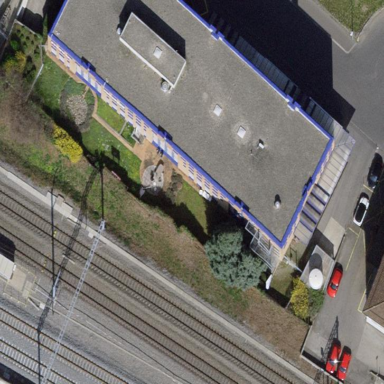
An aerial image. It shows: Office building with flat roof.